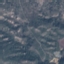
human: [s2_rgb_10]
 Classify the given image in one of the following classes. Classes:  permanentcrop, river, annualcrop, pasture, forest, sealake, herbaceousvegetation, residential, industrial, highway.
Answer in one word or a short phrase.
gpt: HerbaceousVegetation